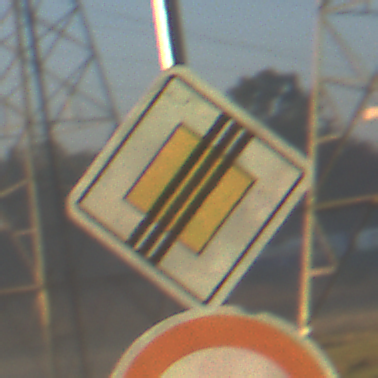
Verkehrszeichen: EndeVorfahrtsstrasse
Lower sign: Ueberholverbot
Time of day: SunriseSunset
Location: Outdoor (Nature)
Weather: Clear
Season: NotSpecified
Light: Natural